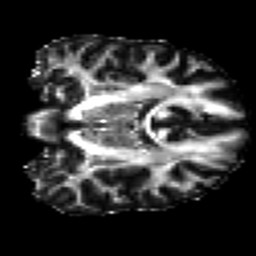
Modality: FA
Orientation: coronal
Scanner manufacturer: siemens
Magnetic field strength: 3 T
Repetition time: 7.8 s
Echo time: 0.09 s